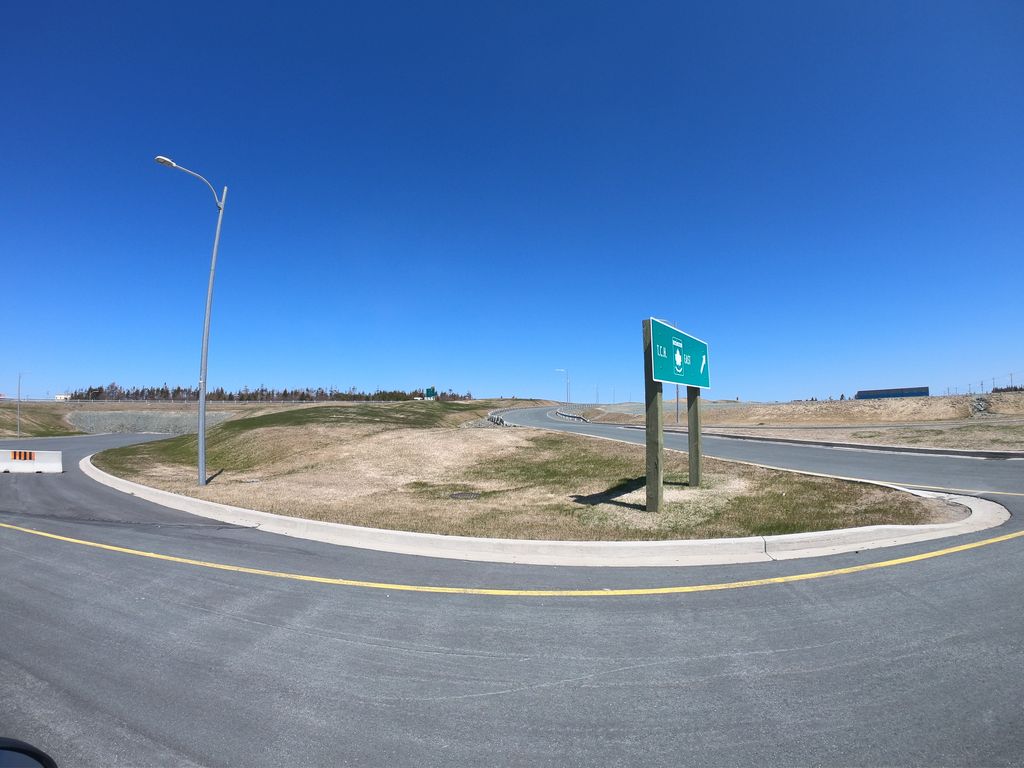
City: st_johns